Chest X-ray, PA view. Patient: 48 years old, sex M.
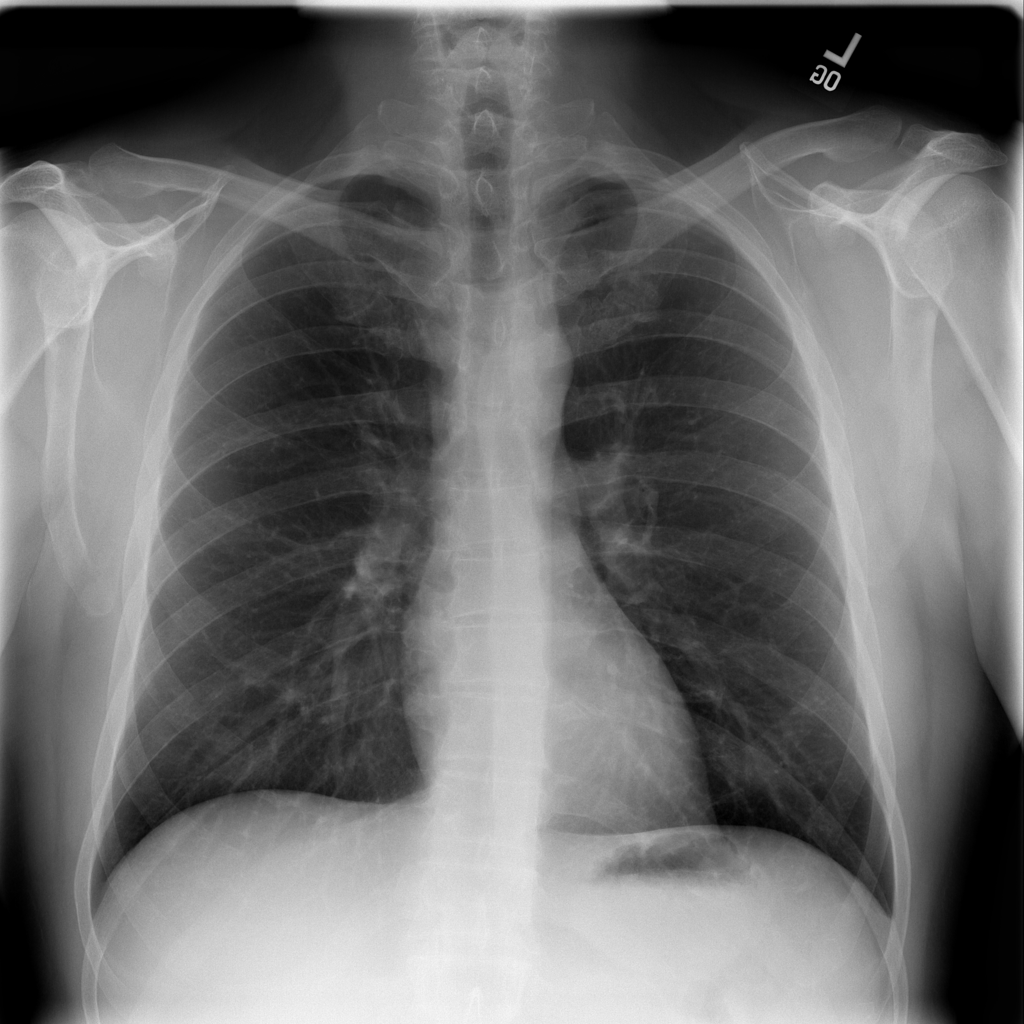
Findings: No Finding